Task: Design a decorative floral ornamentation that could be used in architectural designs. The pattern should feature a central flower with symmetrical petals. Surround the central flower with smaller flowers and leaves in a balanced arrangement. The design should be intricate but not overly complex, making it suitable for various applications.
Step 906:
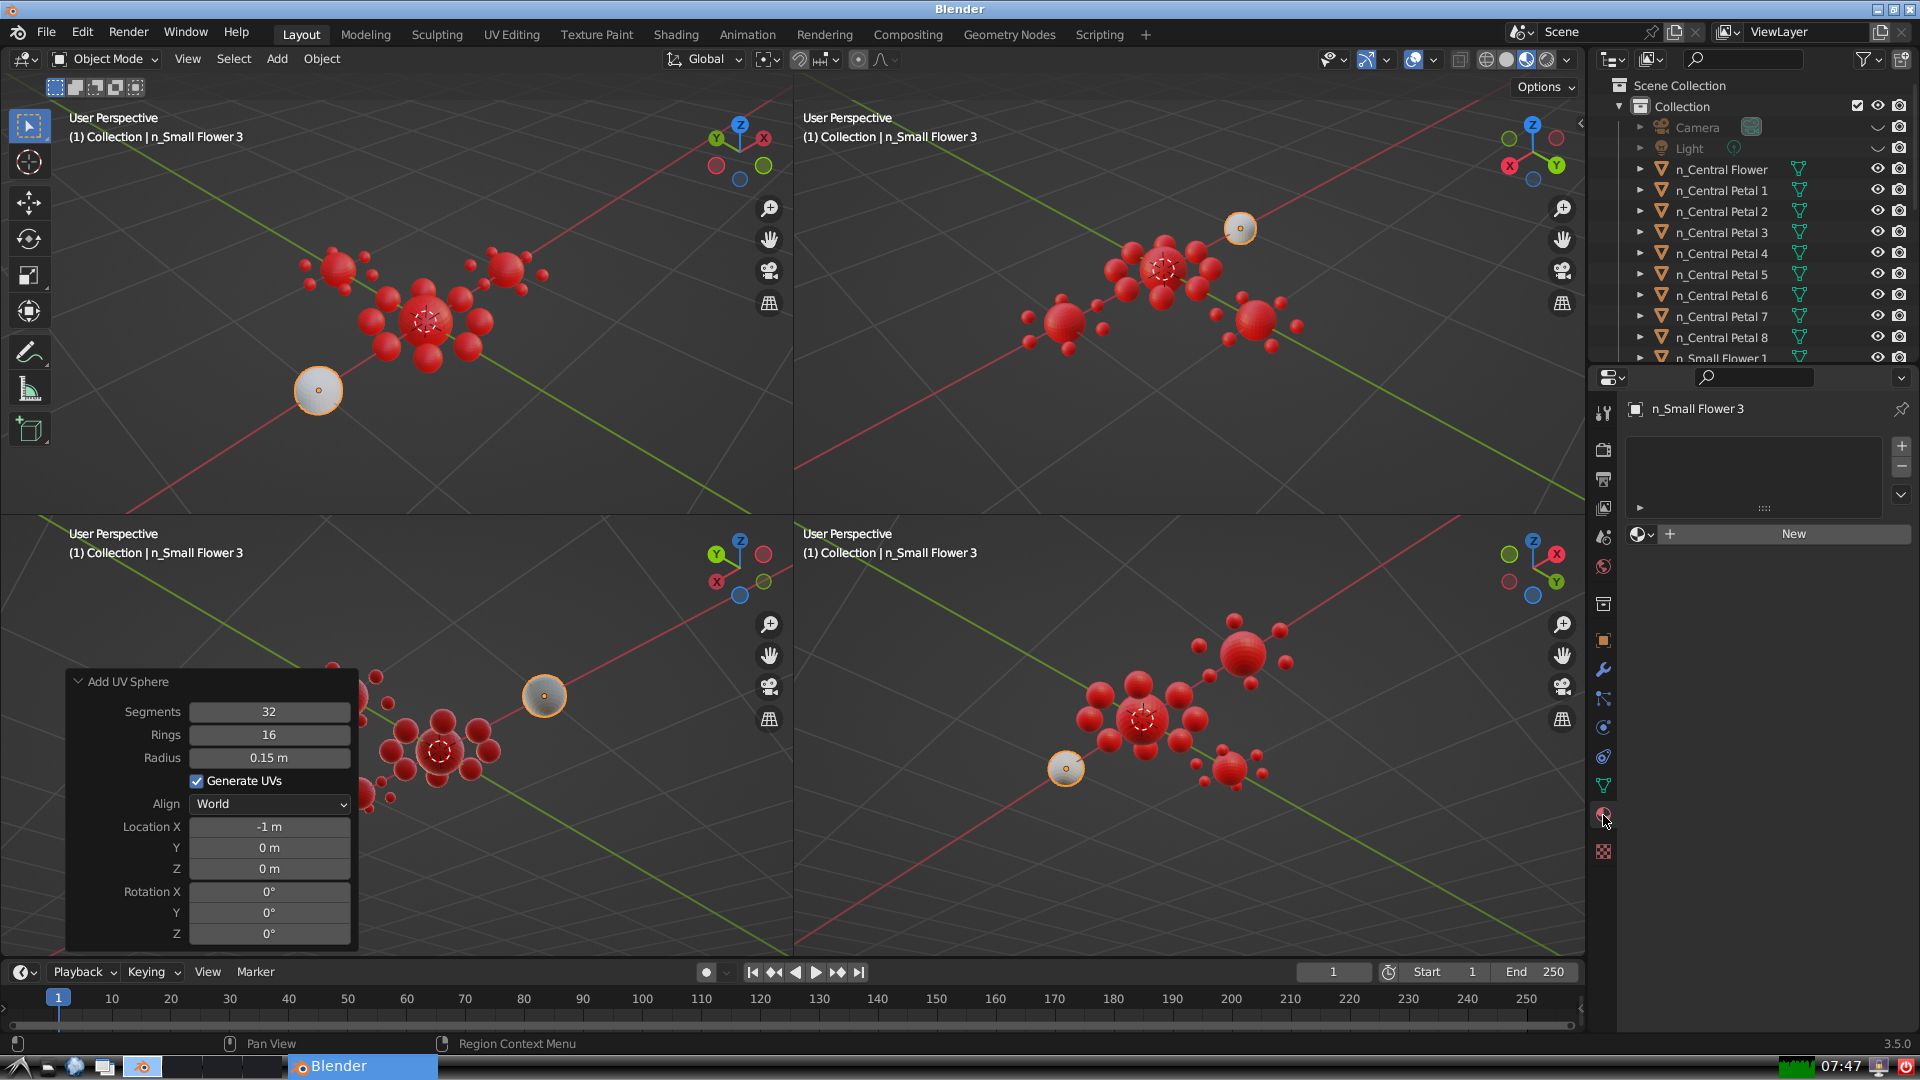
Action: {"mouse_move": [1636, 534]}